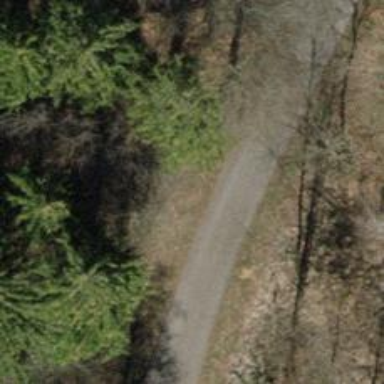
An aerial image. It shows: Unclassified road with asphalt surface.